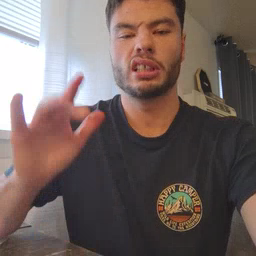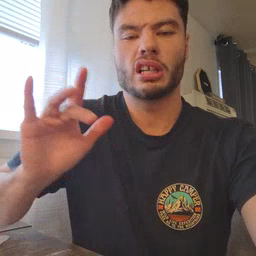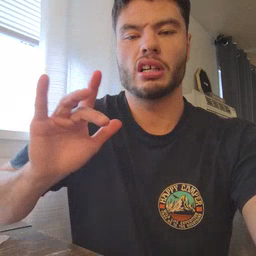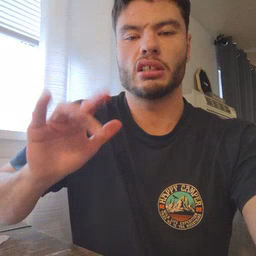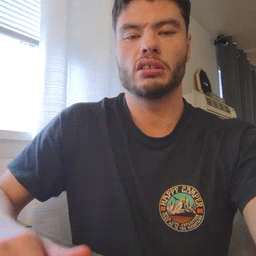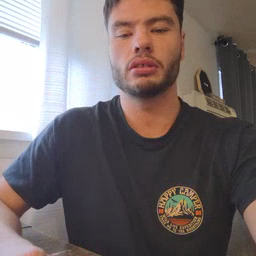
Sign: yucky